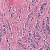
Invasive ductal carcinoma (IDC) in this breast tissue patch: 1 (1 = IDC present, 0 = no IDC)